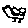
Label: bird